Interaction volume radius: 5 \u00c5
Interaction volume height: 20 \u00c5
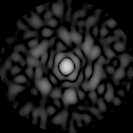
Disorder parameter: 0.8249